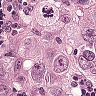
Metastatic tissue present: yes